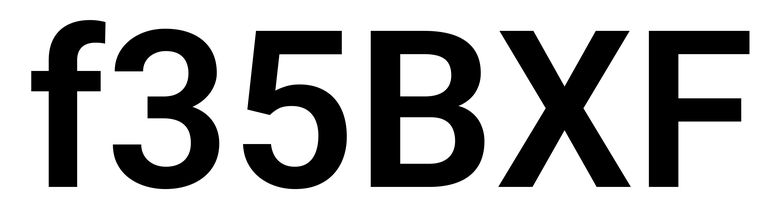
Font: Roboto_SemiBold